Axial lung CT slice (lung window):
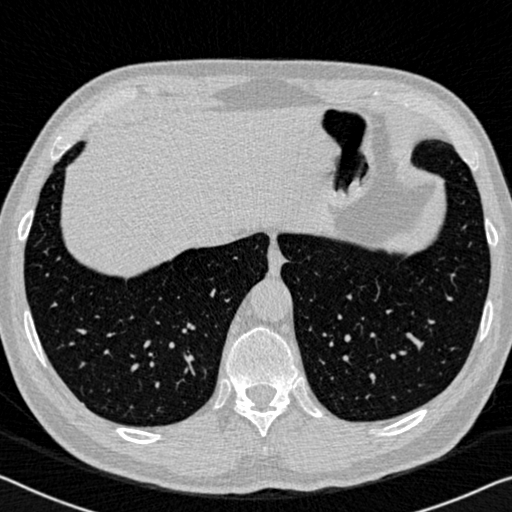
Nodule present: no